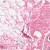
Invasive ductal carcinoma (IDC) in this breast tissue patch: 0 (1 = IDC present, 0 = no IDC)